Interaction volume radius: 5 \u00c5
Interaction volume height: 25 \u00c5
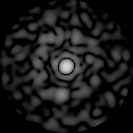
Disorder parameter: 0.8377